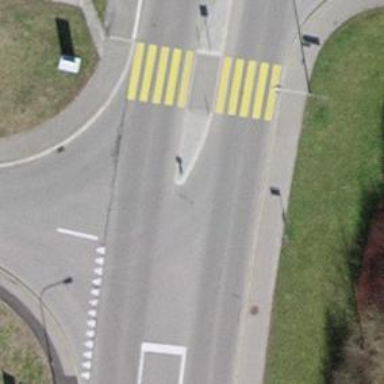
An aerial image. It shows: Public transport stop position.